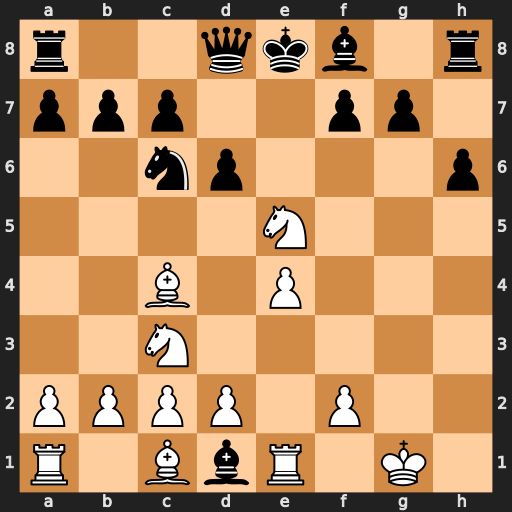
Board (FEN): r2qkb1r/ppp2pp1/2np3p/4N3/2B1P3/2N5/PPPP1P2/R1BbR1K1
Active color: w
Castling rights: kq
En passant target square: -
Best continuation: Bxf7+ Ke7 Nd5#